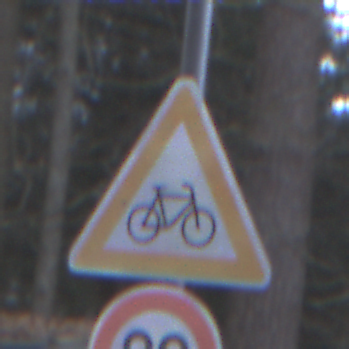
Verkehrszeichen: RadverkehrLinks
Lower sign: Geschwindigkeit80
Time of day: MorningAfternoon
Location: Outdoor (Nature)
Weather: Overcast
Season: Winter
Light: Natural